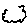
Label: cloud